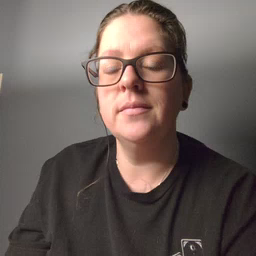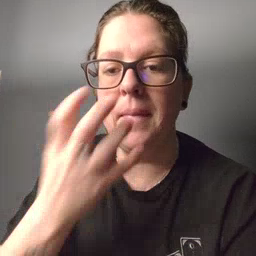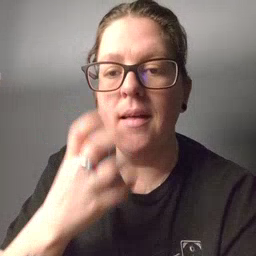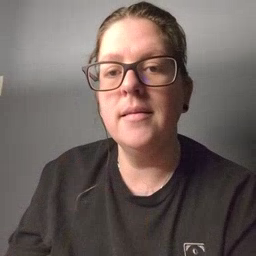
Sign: mad